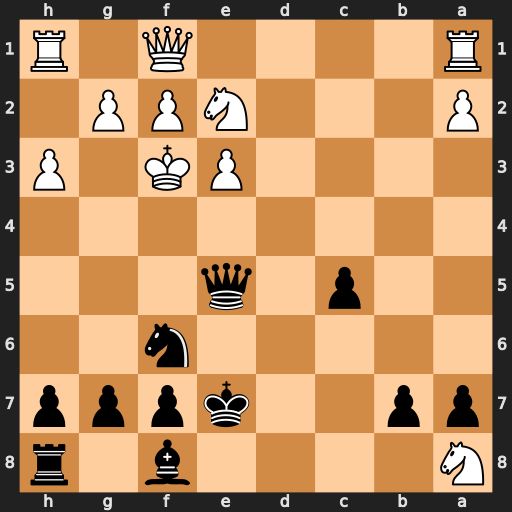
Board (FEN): N4b1r/pp2kppp/5n2/2p1q3/8/4PK1P/P3NPP1/R4Q1R
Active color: b
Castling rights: -
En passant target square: -
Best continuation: Ne4 g3 Nd2+ Kg2 Nxf1